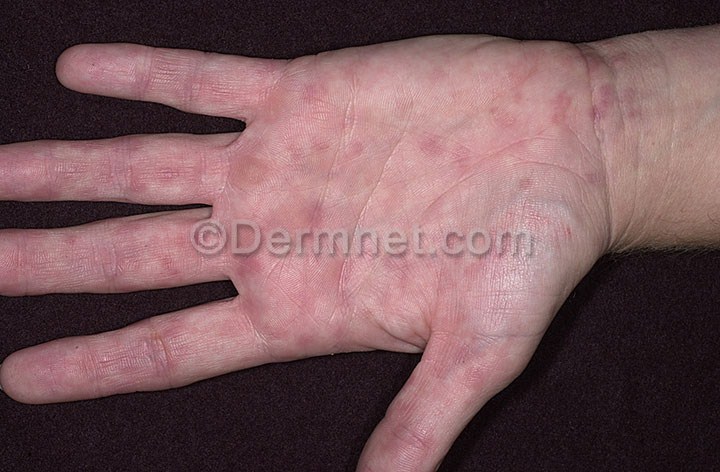
Disease: Vasculitis Photos